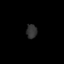
Tissue: skin
Cell type: Epithelial cells
Senescence score: 0.2822
Nuclear area (px): 147
Mean DAPI intensity: 49.34